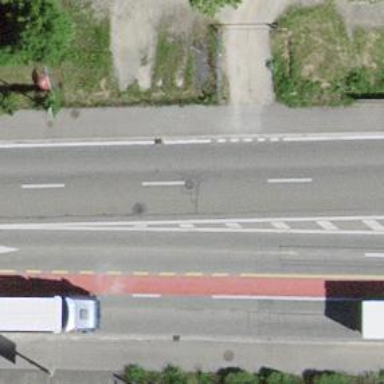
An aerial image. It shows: Primary road with asphalt surface and designated cycle lane.